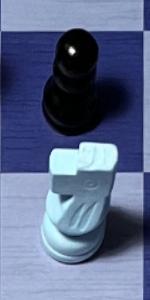
Label: Knight_White